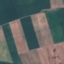
Label: AnnualCrop